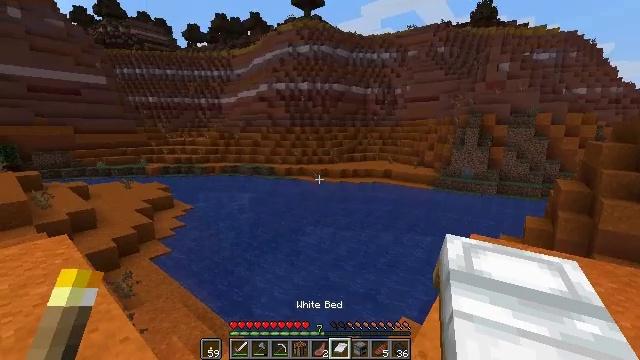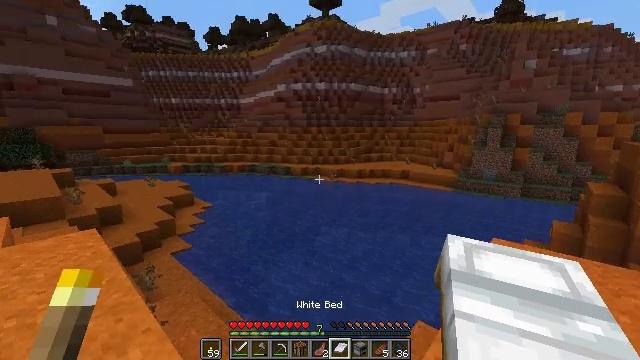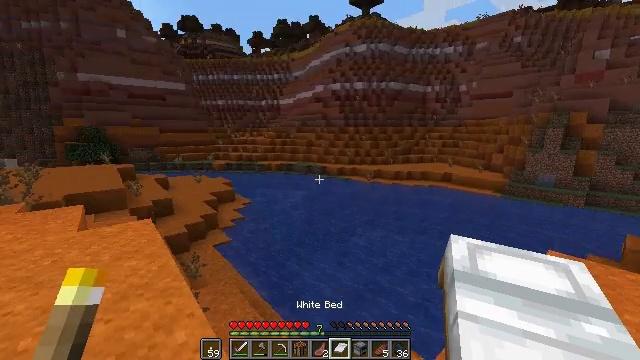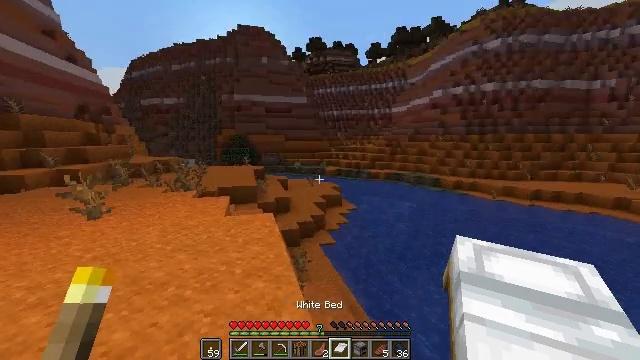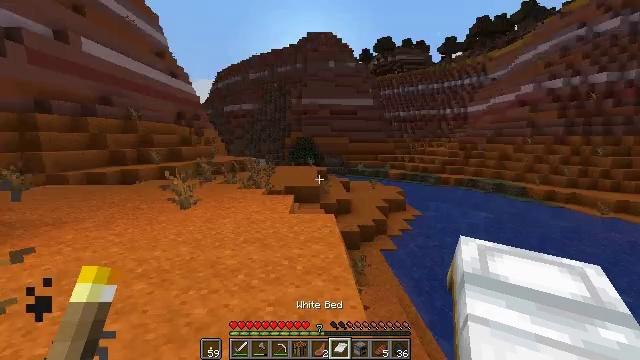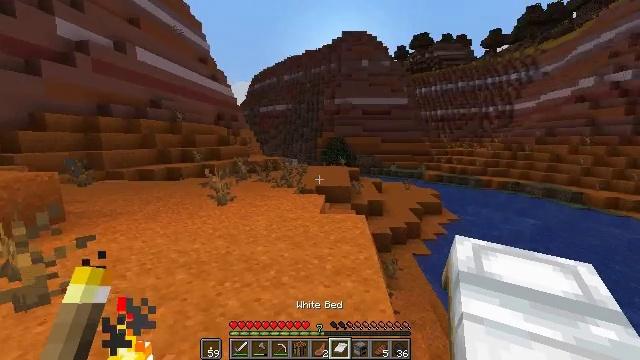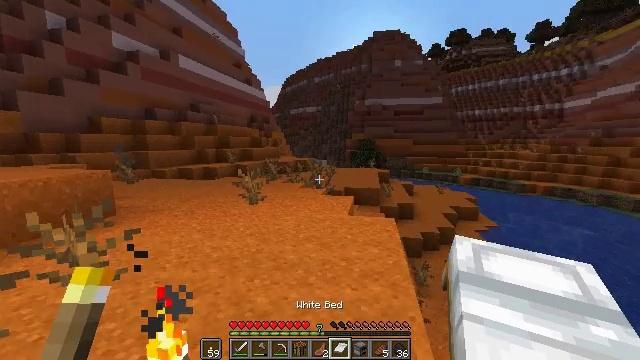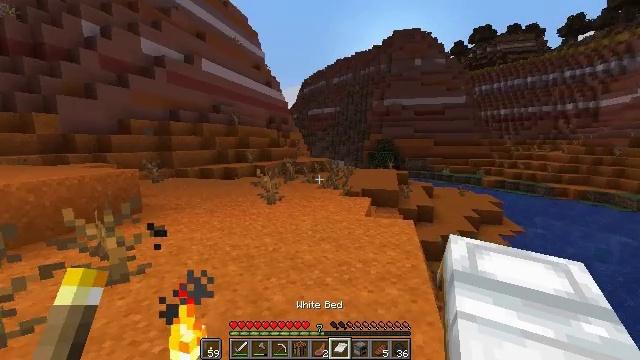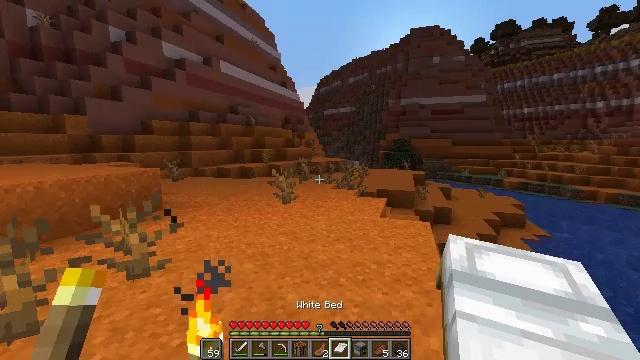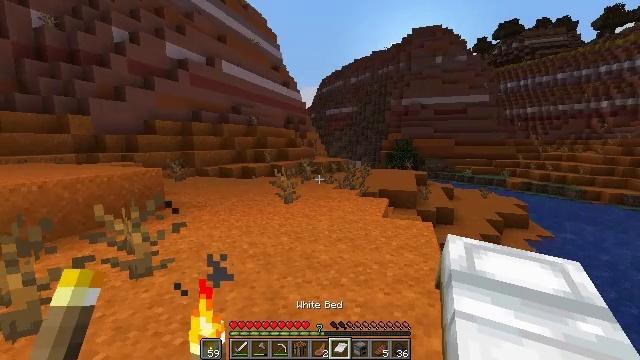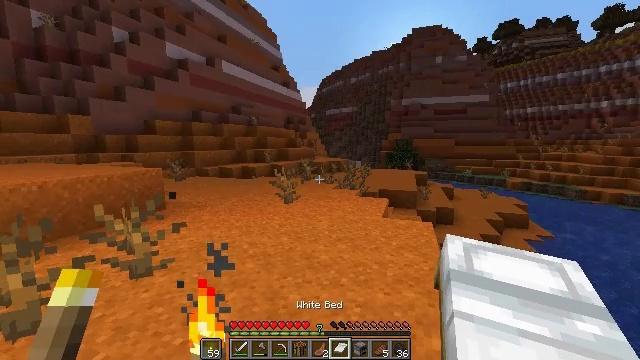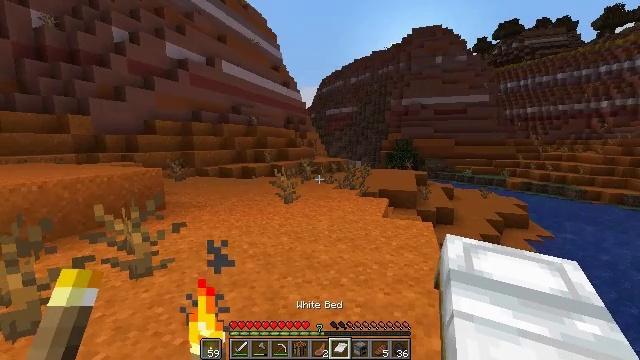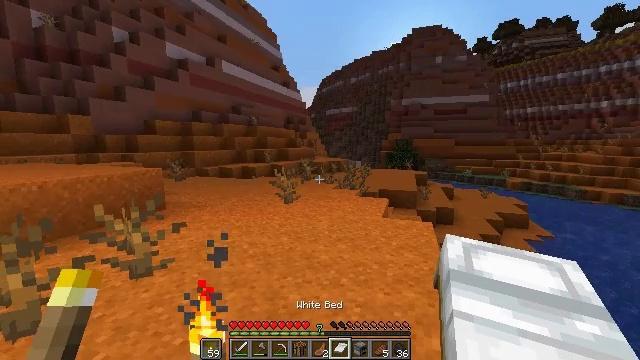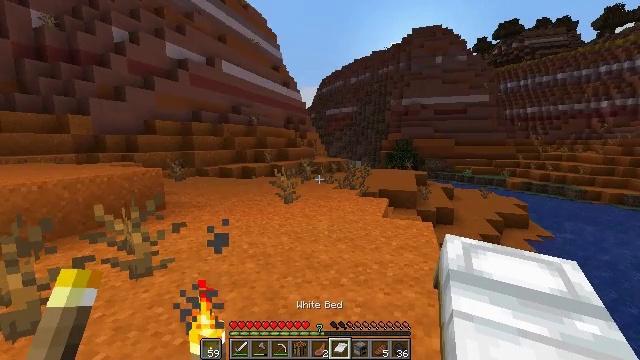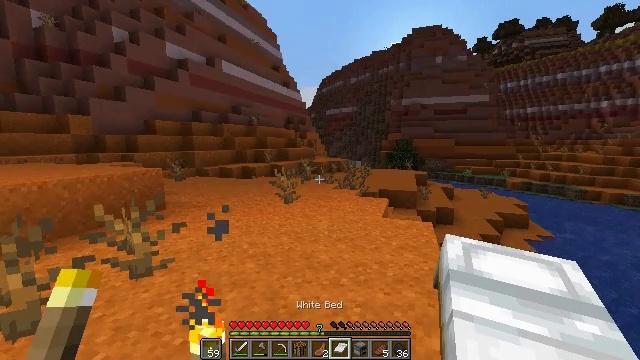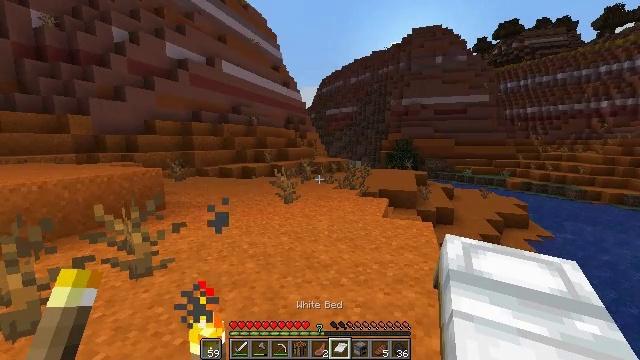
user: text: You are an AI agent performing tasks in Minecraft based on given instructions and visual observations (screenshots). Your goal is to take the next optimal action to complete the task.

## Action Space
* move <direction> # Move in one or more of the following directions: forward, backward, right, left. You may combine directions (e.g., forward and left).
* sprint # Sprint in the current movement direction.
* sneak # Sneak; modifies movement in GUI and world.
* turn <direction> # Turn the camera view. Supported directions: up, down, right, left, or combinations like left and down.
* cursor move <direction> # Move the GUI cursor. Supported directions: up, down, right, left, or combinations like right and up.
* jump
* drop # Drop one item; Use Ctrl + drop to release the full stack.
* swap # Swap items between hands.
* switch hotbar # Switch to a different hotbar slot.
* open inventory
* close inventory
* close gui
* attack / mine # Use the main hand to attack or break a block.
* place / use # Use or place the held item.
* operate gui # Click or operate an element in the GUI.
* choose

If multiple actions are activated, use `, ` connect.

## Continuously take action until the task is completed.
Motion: motion action
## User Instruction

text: Harvest terracotta for building.
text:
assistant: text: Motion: turn left
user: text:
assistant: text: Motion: turn left
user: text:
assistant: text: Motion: turn left and up
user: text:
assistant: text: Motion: turn left
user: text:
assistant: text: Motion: turn left
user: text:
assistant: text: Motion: turn left
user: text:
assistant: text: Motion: turn left
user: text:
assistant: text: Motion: turn left
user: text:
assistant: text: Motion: no_op
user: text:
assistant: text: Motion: no_op
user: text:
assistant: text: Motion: no_op
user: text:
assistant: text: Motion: no_op
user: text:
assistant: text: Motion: no_op
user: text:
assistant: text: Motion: no_op
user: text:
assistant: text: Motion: no_op
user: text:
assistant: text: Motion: no_op
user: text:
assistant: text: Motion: no_op
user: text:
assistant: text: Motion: no_op
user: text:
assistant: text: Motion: no_op
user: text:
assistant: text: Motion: no_op
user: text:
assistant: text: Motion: no_op
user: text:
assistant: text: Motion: no_op
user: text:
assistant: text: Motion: no_op
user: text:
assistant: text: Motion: no_op
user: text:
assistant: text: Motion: turn left
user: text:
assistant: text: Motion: turn left
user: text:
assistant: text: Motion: no_op
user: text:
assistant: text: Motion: no_op
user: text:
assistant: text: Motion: no_op
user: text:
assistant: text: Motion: no_op